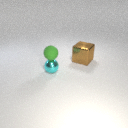
small cyan metal sphere below small green rubber sphere